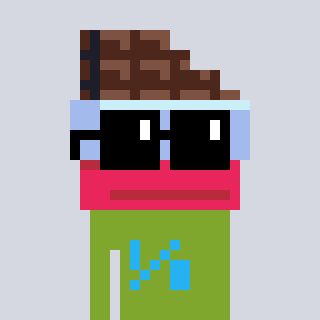
a pixel art character with square black sunglasses, a chocolate-shaped head and a slimegreen-colored body on a cool background